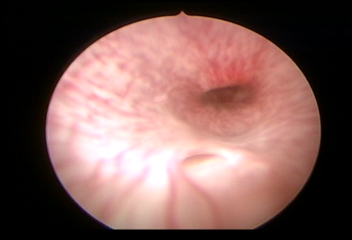
Modality: WLC
Class: Normal mucosa
Bladder cancer association: No